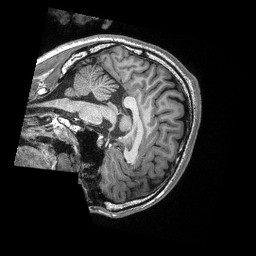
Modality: T1w
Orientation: sagittal
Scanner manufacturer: siemens
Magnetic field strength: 3 T
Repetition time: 2.3 s
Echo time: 0.00308 s